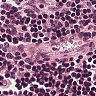
Metastatic tissue present: no